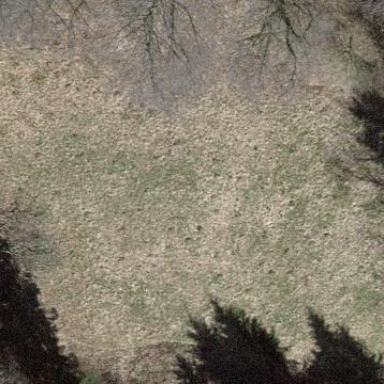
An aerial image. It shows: Beautiful meadow.